Question: In building Calendar application i have a spinner to display the list of synchronized accounts. The Code is given below... I get the list of synchronized accounts. But repitition of "Contacts' birthdays and events" and "Indian Holidays " are coming twice as below screenshot.
MY CODE IS:
'''
final ContentResolver cr = ctx.getContentResolver();
Cursor cursor ;
if (Integer.parseInt(Build.VERSION.SDK) >= 9 )
{
cursor = cr.query(Uri.parse("content://com.android.calendar/calendars"), new String[]{ "_id", "name" }, null, null, "_id");
}
else
cursor = cr.query(Uri.parse("content://com.android.calendar/calendars"), new String[]{ "_id", "name" }, null, null, "_id");
if ( cursor.moveToFirst())
{
calNames = new String[cursor.getCount()];
final int[] calIds = new int[cursor.getCount()];
for (int i = 0; i < (calNames.length); i++)
{
calIds[i] = cursor.getInt(0);
calNames[i] = cursor.getString(1);
cursor.moveToNext();
}
}
'''
MY SCREENSOT:

Any Help is Really appreciated and Thanks in Advance...
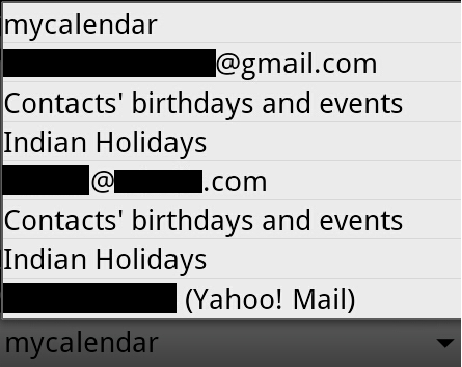
Answer: You could use a <URL> which wont allow duplicate types.